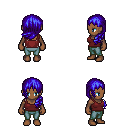
a pixel art fantasy rpg character, female body template, human, dark skin, maroon pirate shirt, teal pants, blue left-swept hairstyle, four views (front, back, left, right), 2x2 character sprite sheet, small pixel art, hard edges, no anti-aliasing